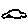
Label: car